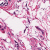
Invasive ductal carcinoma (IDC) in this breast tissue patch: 0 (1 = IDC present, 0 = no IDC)